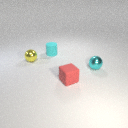
small yellow metal sphere in front of small cyan rubber cylinder